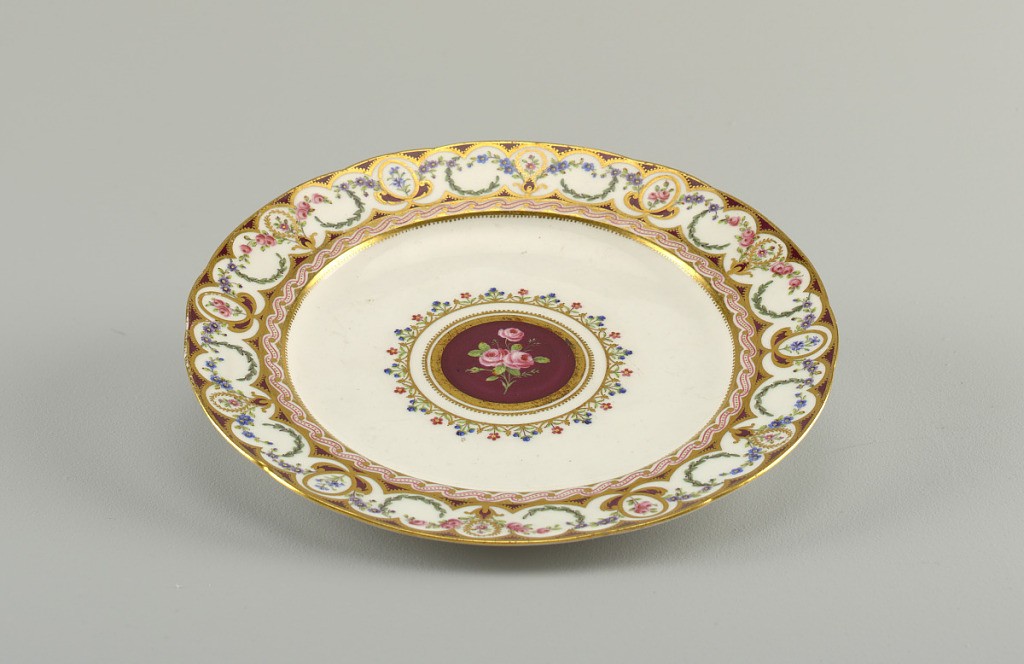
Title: Plate, from the "Eden" Service (One of Sixteen)
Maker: Sèvres Porcelain Manufactory, French, established 1756
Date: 1787
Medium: soft paste porcelain, vitreous enamel, gold
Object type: plate
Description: Circular molded plate with broad rim painted in purple ground with continuous enameled and gilded floral swags in blue, pink, and green, with gilded scallops. Center with floral border, gilded edge, and central spray ofroses against purple ground.